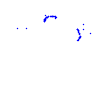
Particle: proton